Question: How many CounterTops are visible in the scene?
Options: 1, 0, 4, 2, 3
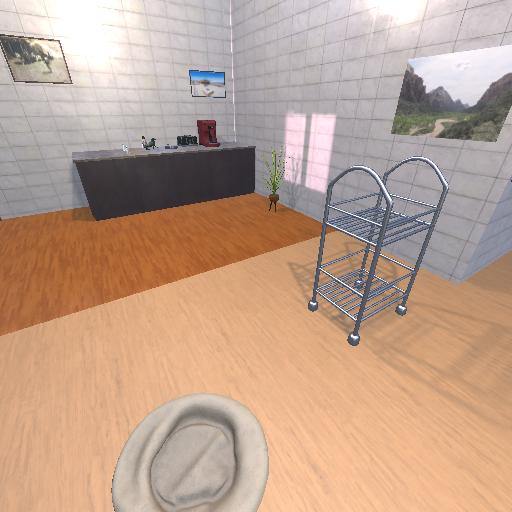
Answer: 1